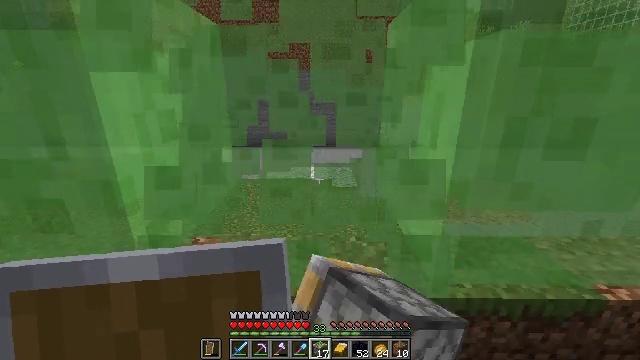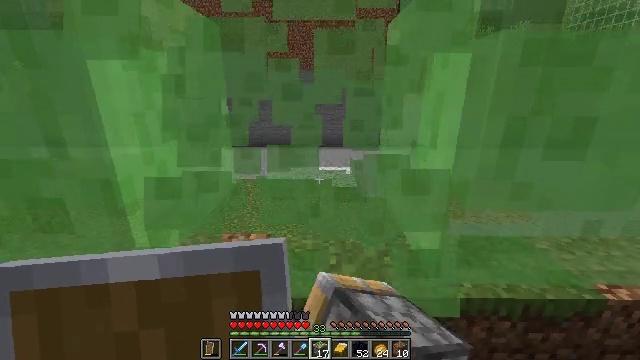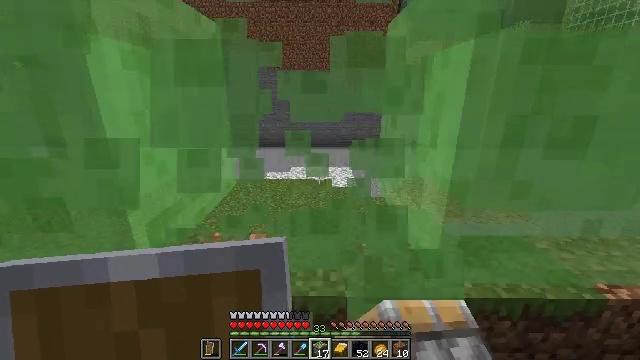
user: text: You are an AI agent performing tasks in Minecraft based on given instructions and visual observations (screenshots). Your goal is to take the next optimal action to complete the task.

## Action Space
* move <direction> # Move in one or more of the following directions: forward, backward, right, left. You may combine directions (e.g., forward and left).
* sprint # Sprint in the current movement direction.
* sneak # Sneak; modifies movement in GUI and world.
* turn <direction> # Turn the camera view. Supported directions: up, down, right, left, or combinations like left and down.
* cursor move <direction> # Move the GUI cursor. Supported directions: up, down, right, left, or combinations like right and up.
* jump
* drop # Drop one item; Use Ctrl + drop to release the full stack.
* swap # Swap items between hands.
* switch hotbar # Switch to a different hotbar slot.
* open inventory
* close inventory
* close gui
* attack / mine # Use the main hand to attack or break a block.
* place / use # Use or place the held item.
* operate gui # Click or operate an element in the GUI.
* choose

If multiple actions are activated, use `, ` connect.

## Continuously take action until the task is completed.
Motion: motion action
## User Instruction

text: Retrieve slime block by mining it.
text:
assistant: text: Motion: no_op
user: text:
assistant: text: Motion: no_op
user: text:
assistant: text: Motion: no_op